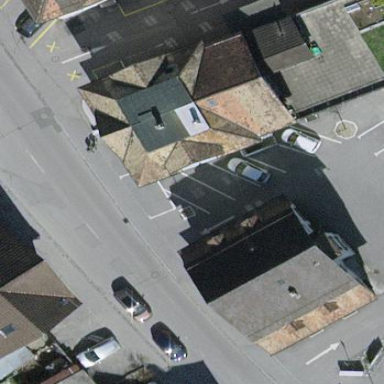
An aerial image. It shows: Building.